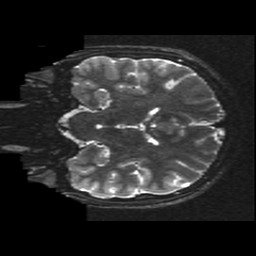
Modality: T2w
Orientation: coronal
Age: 16
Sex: male
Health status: ill
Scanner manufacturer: ge
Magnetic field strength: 3 T
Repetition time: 7.5 s
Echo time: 0.1015 s